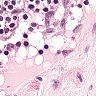
Metastatic tissue present: no